Question: I made an html wich links to a CSS file, open it in browsers, and the styles show correctly.
Then I load it in a WebView and the styles don't show.
I even tried to insert a '<link>' into the DOM from Objective-C, which is my ultimate goal, but neither worked.
Do I have to enable CSS on the webView somehow?
edit:
the CSS include in the html:
'<link rel='StyleSheet' href="file://localhost/Users/petruza/Source/Scrape/build/Debug/Scrape.app/Contents/Resources/Scrape.css" type="text/css" >'
the CSS inserted in the DOM: (I checked and it does get inserted)
'''
NSURL *cssUrl = [[NSBundle mainBundle] URLForResource:@"Scrape.css" withExtension: nil];
DOMDocument* dom = [[web mainFrame] DOMDocument];
[window setTitleWithRepresentedFilename: lastRunScript];
DOMElement* link = [dom createElement:@"link"];
[link setAttribute:@"rel" value:@"StyleSheet"];
[link setAttribute:@"type" value:@"text/css"];
[link setAttribute:@"href" value: [cssUrl absoluteString]];
DOMElement* head = (DOMElement*) [[dom getElementsByTagName:@"head"] item:0];
DOMElement* headFirstChild = head.firstElementChild;
if( headFirstChild )
[head insertBefore:link refChild:(DOMNode *)headFirstChild];
else
[head appendChild:(DOMNode *)link];
'''
edit2:
Same exact html shown in my WebView and in Safari:

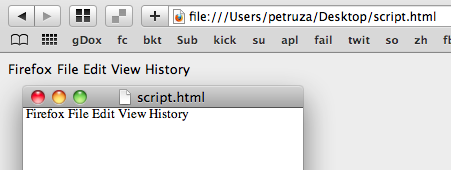
Answer: You might need to include an html '<base>' element to tell the webview where it shoul be looking for the css files.